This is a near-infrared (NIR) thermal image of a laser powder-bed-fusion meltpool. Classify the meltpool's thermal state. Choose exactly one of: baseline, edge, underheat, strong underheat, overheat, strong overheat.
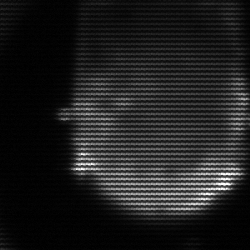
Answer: edge